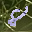
Label: 8